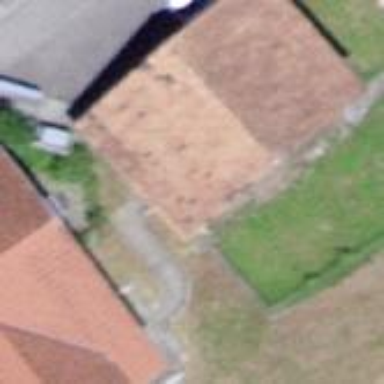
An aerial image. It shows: Garage building.